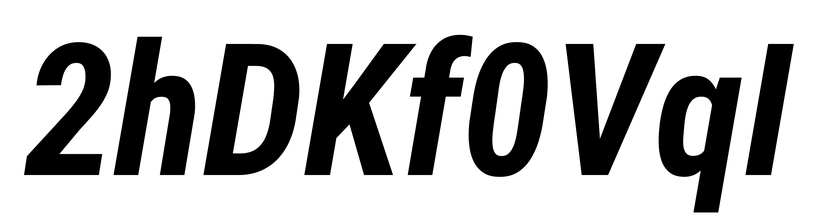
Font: Roboto-Italic_Condensed_Bold_Italic